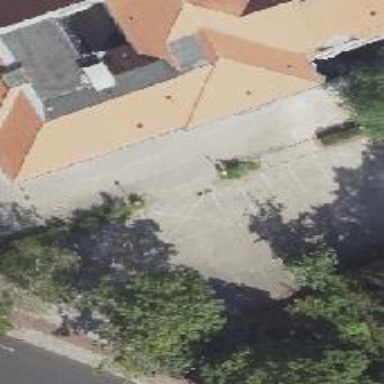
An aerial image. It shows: Parking area with surface.